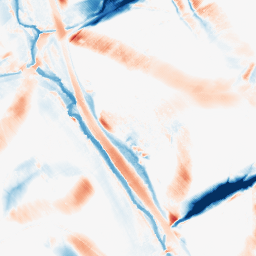
Category: morphological
Decomposition family: morphological_diamond
Decomposition parameters: operation: average
radius: 20
Upsampling method: quartic
Upsampling parameters: scale: 8
Upsampling scale: 8